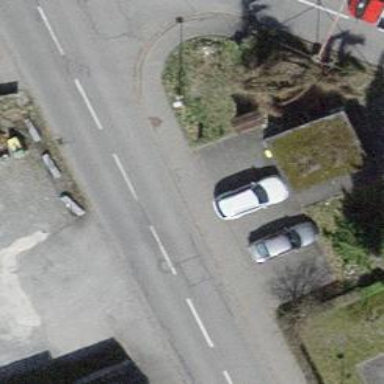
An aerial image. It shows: Post box.